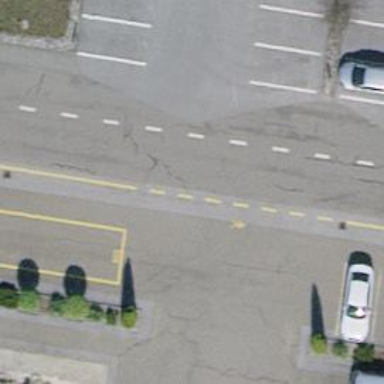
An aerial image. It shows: Parking aisle designated as service road.